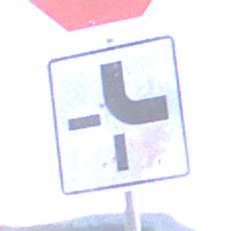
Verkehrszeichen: VerlaufVorfahrtsstrasse4
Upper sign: Stop
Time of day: SunriseSunset
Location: Outdoor (Nature)
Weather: PartlyCloudy
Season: NotSpecified
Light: Natural